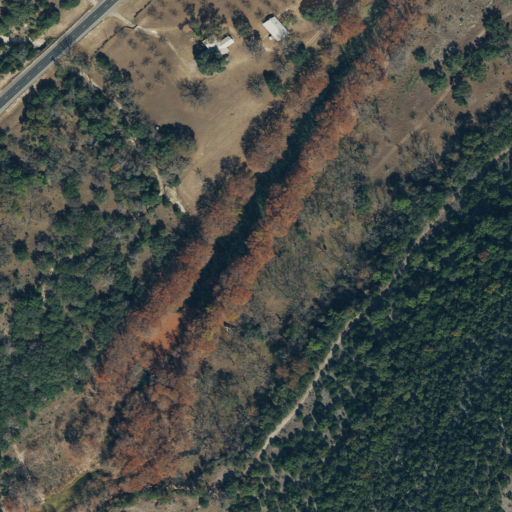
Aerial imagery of valley in Texas named Fisher Hollow containing evergreen forest, shrub, woody wetlands, deciduous forest, open development, and low intensity development